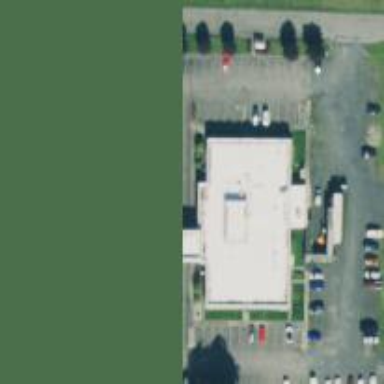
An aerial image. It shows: Healthcare clinic is depicted in the image.